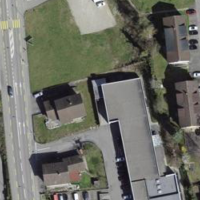
EUNIS habitat code: 54
Species observed at this site:
Fagopyrum esculentum